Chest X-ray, PA view. Patient: 24 years old, sex M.
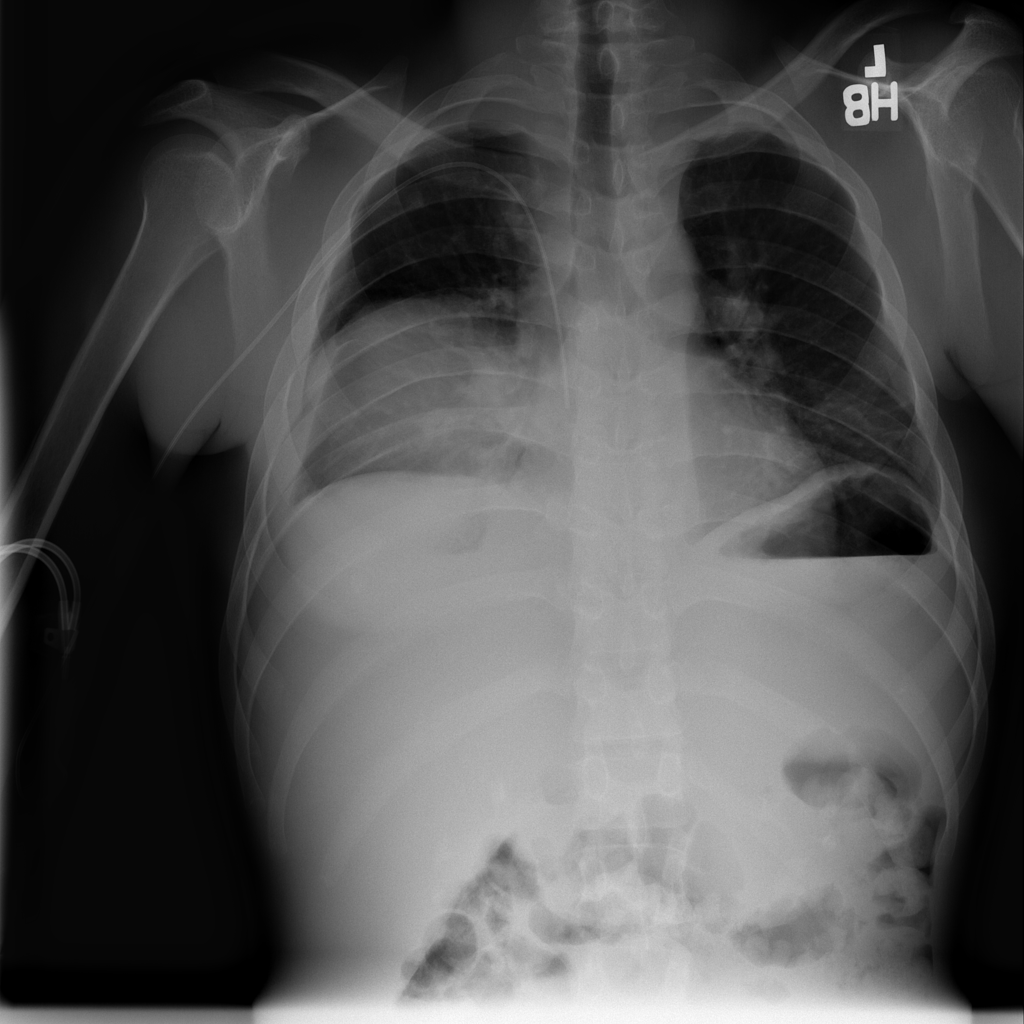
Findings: Effusion, Infiltration